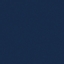
Land use / land cover class: SeaLake